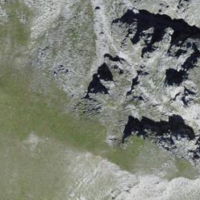
EUNIS habitat code: 31
Species observed at this site:
Leontopodium nivale